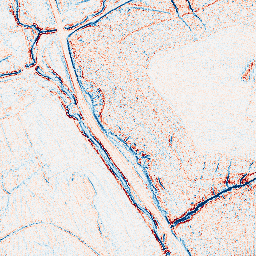
Category: edge_preserving
Decomposition family: bilateral
Decomposition parameters: d: 5
sigma_color: 50
sigma_space: 75
Upsampling method: fft_zeropad
Upsampling parameters: scale: 8
Upsampling scale: 8